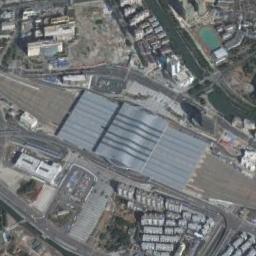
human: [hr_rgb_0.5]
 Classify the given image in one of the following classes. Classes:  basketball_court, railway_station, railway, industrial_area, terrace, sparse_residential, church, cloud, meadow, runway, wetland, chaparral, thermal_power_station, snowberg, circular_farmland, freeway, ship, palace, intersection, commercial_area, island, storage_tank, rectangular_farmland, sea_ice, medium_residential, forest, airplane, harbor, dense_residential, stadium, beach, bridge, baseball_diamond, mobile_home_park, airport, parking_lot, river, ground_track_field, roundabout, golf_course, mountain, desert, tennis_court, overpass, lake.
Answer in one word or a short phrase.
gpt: railway_station